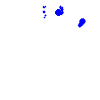
Particle: electron